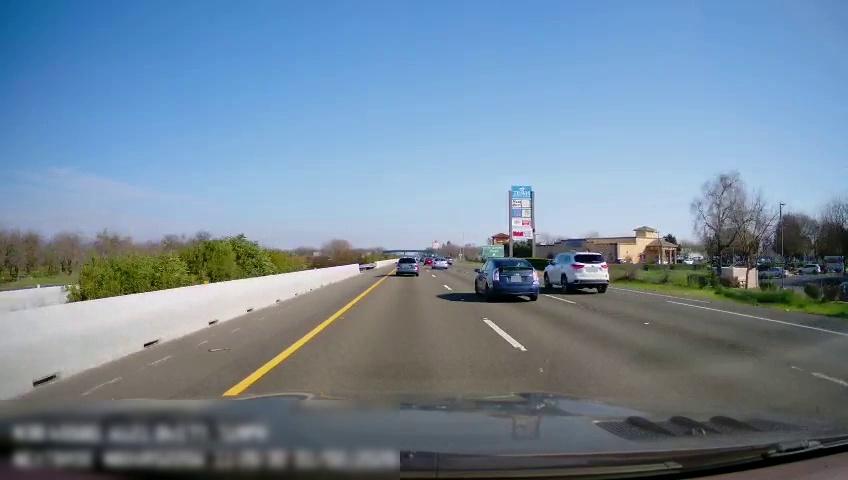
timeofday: Day
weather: Sunny
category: Drivable Space
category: Vehicles | SUV
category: Vehicles | SUV
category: Vehicles | Car
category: Vehicles | Car
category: Vehicles | Car
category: Lanes | Current Lane
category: Lanes | Current Lane
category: Lanes | Alternate Lane
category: Lanes | Alternate Lane
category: Lanes | Alternate Lane
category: Traffic | Signs